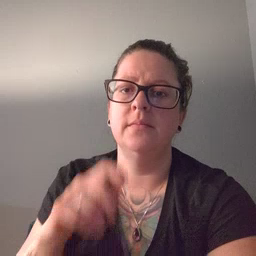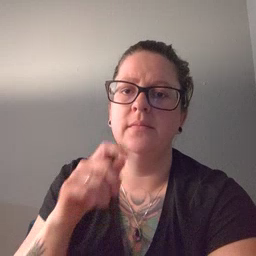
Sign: pencil